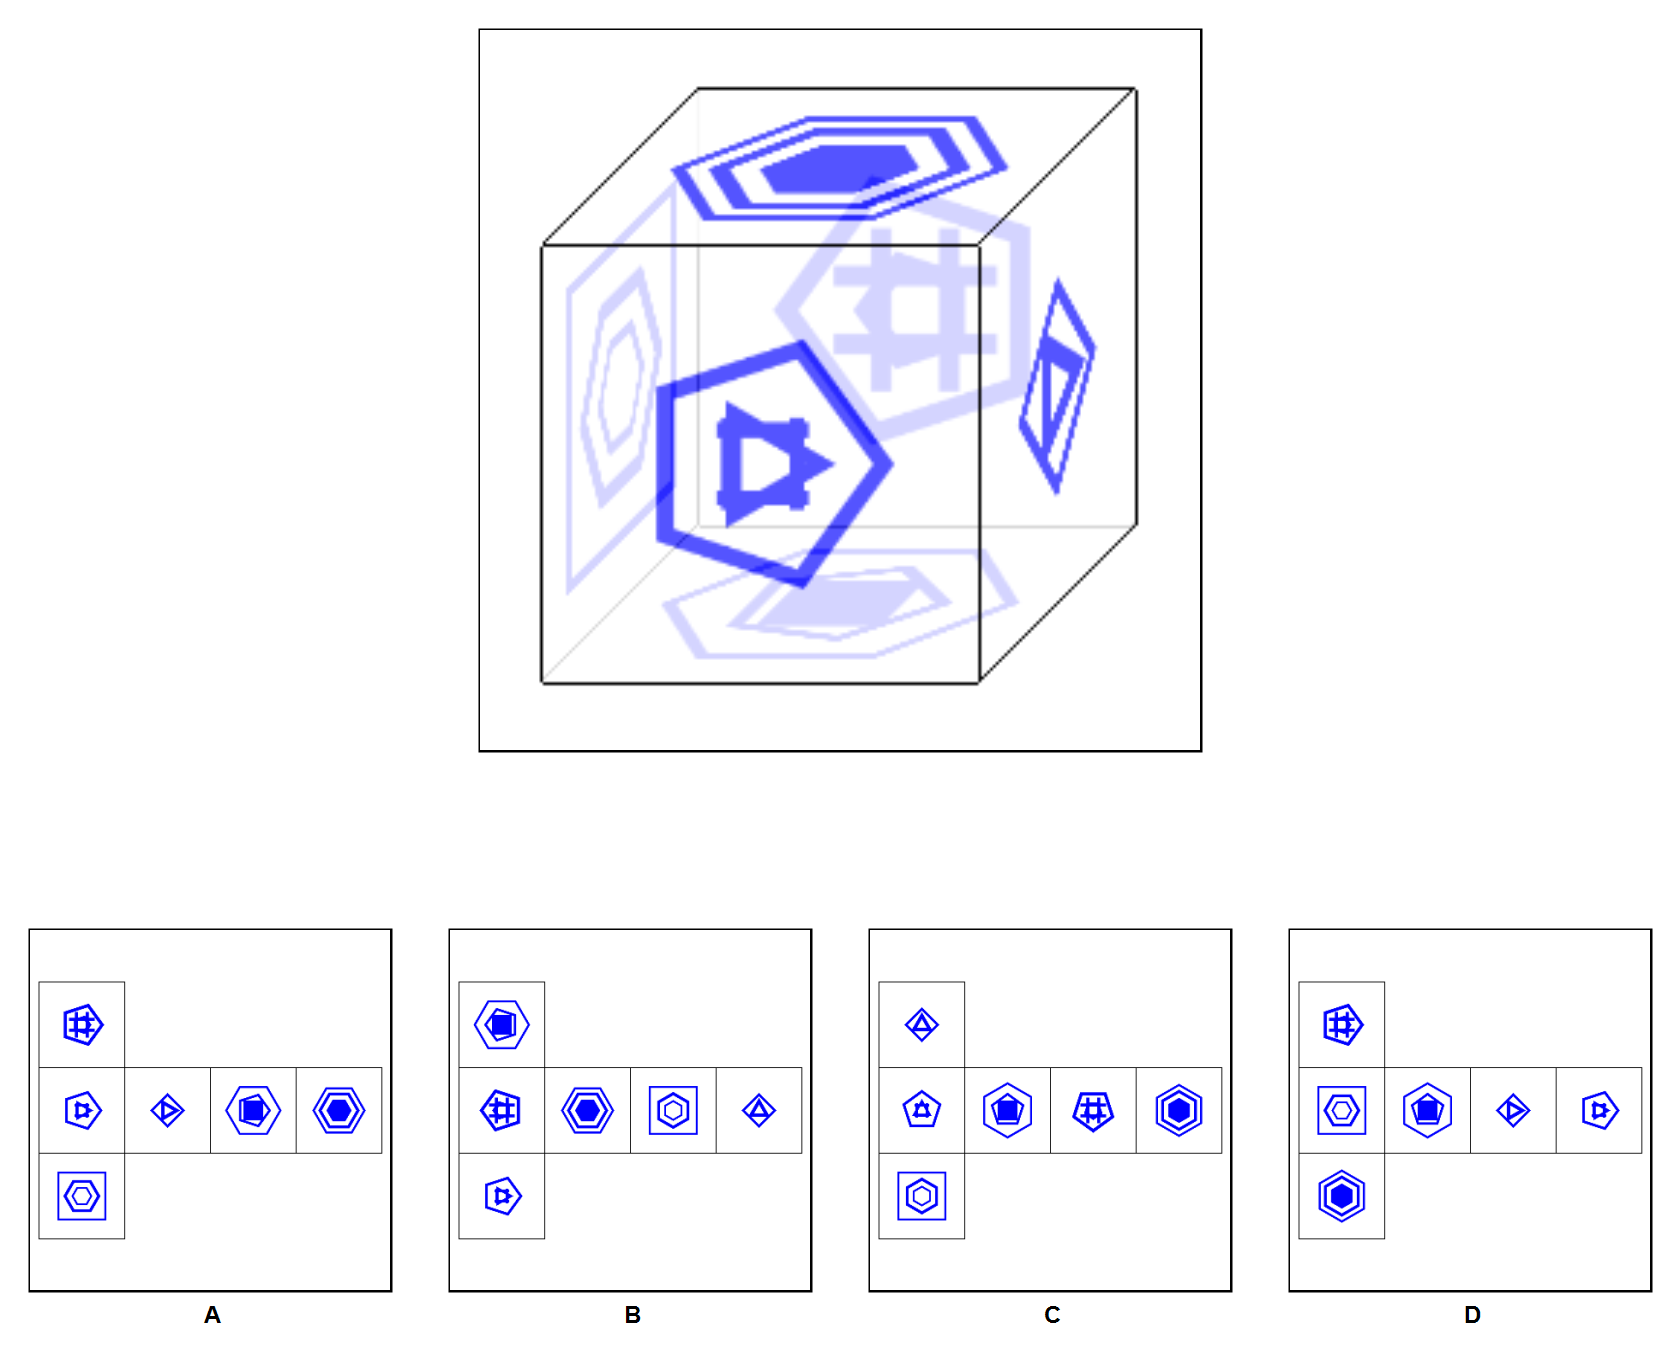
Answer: C